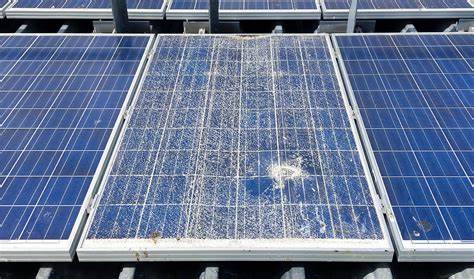
Label: Physical-Damage